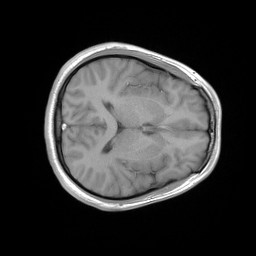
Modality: FLASH
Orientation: axial
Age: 30
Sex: male
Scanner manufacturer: siemens
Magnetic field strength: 3 T
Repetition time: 0.245 s
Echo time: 0.0026 s